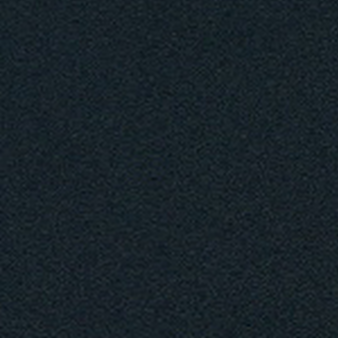
Label: other